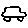
Label: car